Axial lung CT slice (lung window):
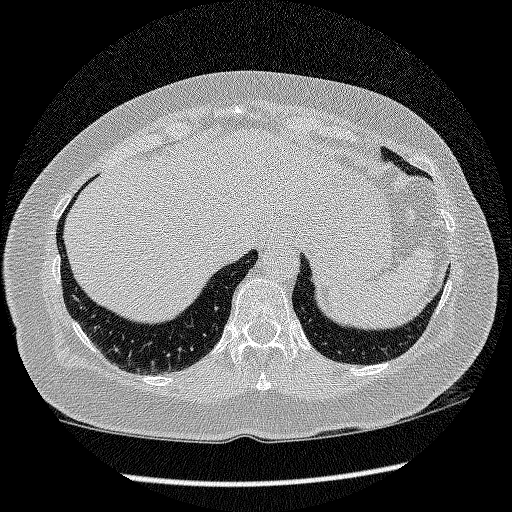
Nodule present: no